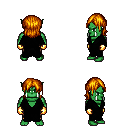
a pixel art fantasy rpg character, male body template, orc, green skin, black robe, gold greaves, dark blonde long bangs hairstyle, gold gloves, four views (front, back, left, right), 2x2 character sprite sheet, small pixel art, hard edges, no anti-aliasing